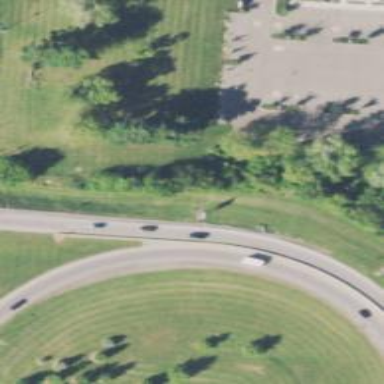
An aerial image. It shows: Trunk link highway.